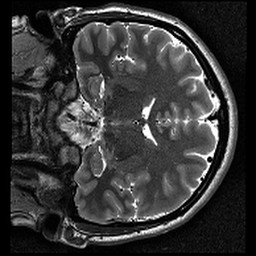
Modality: T2w
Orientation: coronal